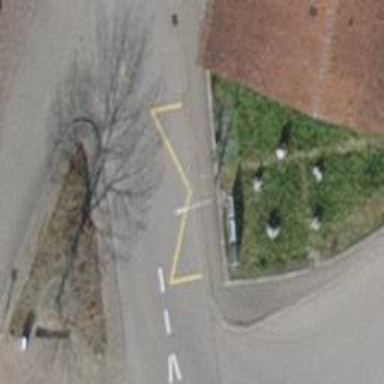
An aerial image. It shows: Public transport stop position.